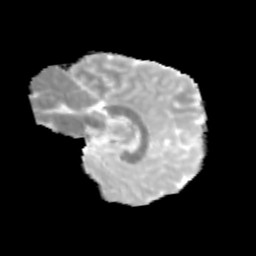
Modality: MD
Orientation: sagittal
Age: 12
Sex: male
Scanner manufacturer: siemens
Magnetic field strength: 3 T
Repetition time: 3.8 s
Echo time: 0.07 s